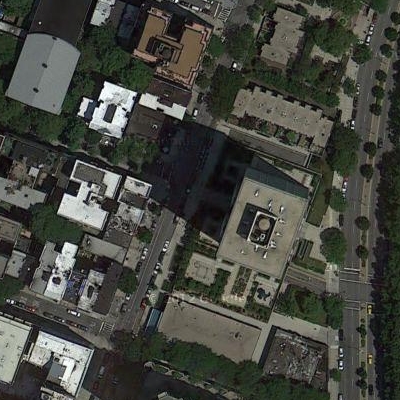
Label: cIndustry